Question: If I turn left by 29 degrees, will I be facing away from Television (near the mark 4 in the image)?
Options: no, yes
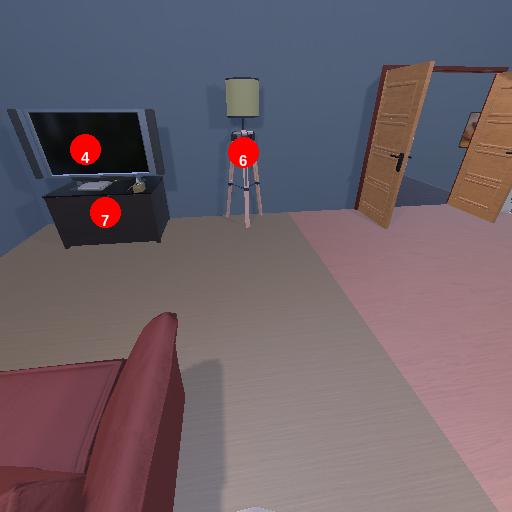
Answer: no